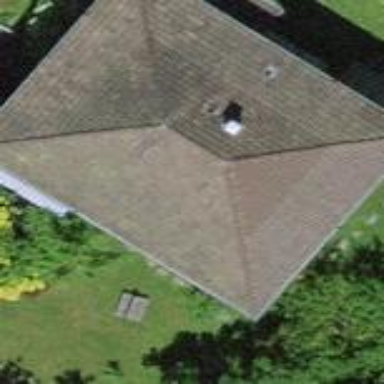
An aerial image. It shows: House with hipped roof.